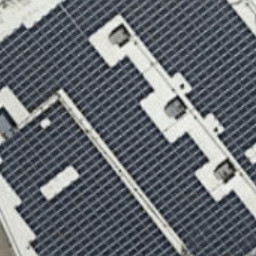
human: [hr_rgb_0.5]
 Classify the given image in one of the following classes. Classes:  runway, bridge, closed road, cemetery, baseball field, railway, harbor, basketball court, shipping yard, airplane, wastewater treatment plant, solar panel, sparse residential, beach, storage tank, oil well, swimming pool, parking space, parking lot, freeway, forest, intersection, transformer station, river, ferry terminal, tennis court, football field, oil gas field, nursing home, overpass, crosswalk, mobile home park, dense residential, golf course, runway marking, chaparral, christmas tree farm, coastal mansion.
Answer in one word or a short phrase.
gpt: solar panel